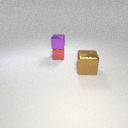
small red metal cube behind large brown metal cube